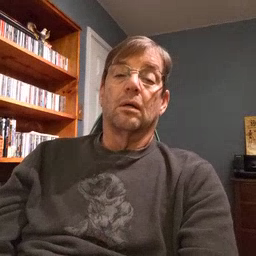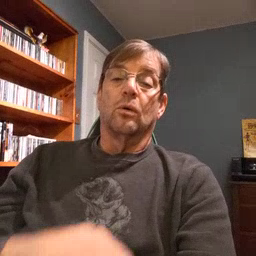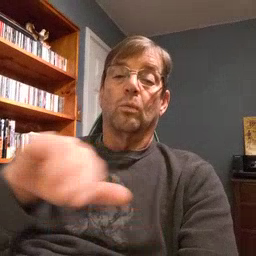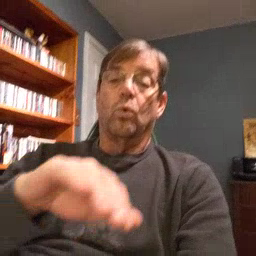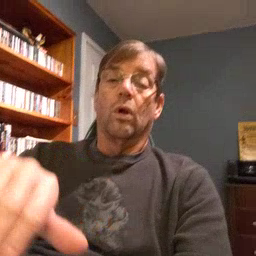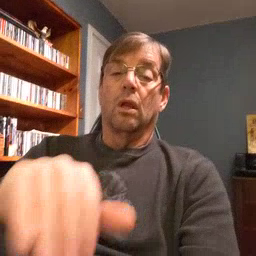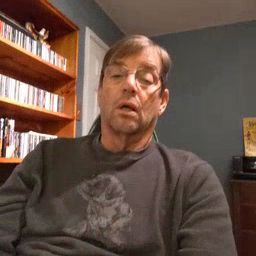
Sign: pool